Question: I am using Primefaces 5.
I want to call the Listener when a selection is made, the listener is called but it return a null object;
I have the following in my JSF page
'''
<ui:define name="page-content">
<h:form prependId="false">
<p:commandButton image="back" ajax="false" immediate="true" style="margin-right:20px;" value="#{phasemsgs['navigation.back']}" action="/boo/viewMesTaches.xhtml"/>
<p:panel header="#{phasemsgs['tache.title']} Details" style="margin-top:10px">
<p:messages />
<h:panelGrid id="detail" columns="2" styleClass="grid" columnClasses="label,value">
<h:outputText value="#{phasemsgs['tache.nomtache.title']}:" />
<h:inputText id="phase_nomtache" value="#{TacheComponent.tache.nomtache}" required="false" label="phase_nomtache" />
<h:outputText value="Projet :*" />
<h:selectOneMenu id="selectProjet"
value="#{ProjetComponent.projet.idprojet}" required="false">
<f:selectItem itemLabel="Select One" itemValue="" noSelectionOption="true" />
<f:selectItems value="#{ProjetComponent.listProjets()}"
var="projet" itemValue="#{projet.idprojet}"
itemLabel="#{projet.nomprojet}" />
<p:ajax listener="#{ProjetComponent.onProjetChange()}"
update="selectPhase" />
<f:converter converterId="entityConverter" />
</h:selectOneMenu>
<h:outputText value="Phase :*" />
<h:selectOneMenu id="selectPhase"
value="#{TacheComponent.tache.phase.idphase}" required="false">
<f:selectItem itemLabel="Select One" itemValue="" />
<f:selectItems value="#{ProjetComponent.listPhases}" var="phase"
itemValue="#{phase}" itemLabel="#{phase.typephase}" />
<f:converter converterId="entityConverter" />
</h:selectOneMenu>
</h:panelGrid>
'''
and this is the method onProjetChange in my Component:
'''
@Scope("session")
@Component("ProjetComponent")
public class ProjetComponentImpl implements ProjetComponent {
private Projet projet;
List<Phase> listPhases;
@Autowired
private ProjetDAO projetDAO;
getters and setters ..
public ProjetComponentImpl() {
}
@PostConstruct
public void init() {
//initialize the data here
this.projet=new Projet();
this.listPhases=new ArrayList<Phase>();
}
public void onProjetChange() {
if(projet !=null && !projet.equals(""))
{
listPhases = new ArrayList<Phase> (projet.getPhases());
System.out.println("onProjetChange Clause if:" + projet.getNomprojet());
}
else{
listPhases = new ArrayList<Phase>();
System.out.println("onprojetChange else:"+projet.getNomprojet());
}
'''
and this is the stack trace:
'''
onProjetChange Clause if:null
'''
and this is a screenshot:

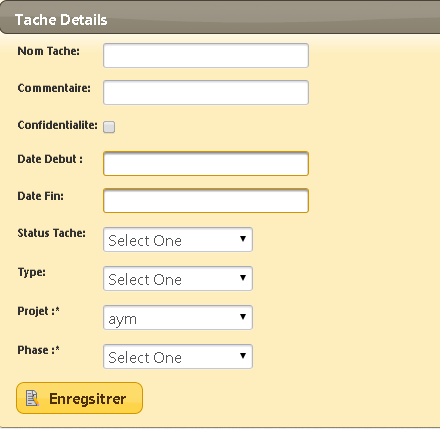
Answer: As @Jaqen H'ghar said, you are not setting a Phase object to your Bean.
Since you provide a List as select option
'''
<f:selectItems value="#{ProjetComponent.listPhases}" .../>
'''
You were supposed to feed the selected item back to your bean
'''
<h:selectOneMenu value="#{TacheComponent.selectedPhase}" ..>
'''
where, you are also supposed to have a get/set for selectedPhase in your Bean named 'TacheComponent'
'''
private Phase selectedPhase;
public Phase getSelectedPhase() {
return selectedPhase;
}
public void setSelectedPhase(Phase selectedPhase) {
this.selectedPhase = selectedPhase;
}
'''
One last thing, is that your Class is probably a , Object, so you cannot use it with p:selectXYZ components without using a . I suspect that this is the reason tried setting a 'phase.idphase' (which I also suspect is a String property) at some point, then you tried using a converter, but you probably did not set it right. Since you don't provide code for your , it's hard to tell what you did wrong.
Using a converter is a pretty much straightforward job. You just really need to spend 10 minutes to understand how they work, and you're good to go. There's a ton of tutorials on Converters, for example you can try <URL>